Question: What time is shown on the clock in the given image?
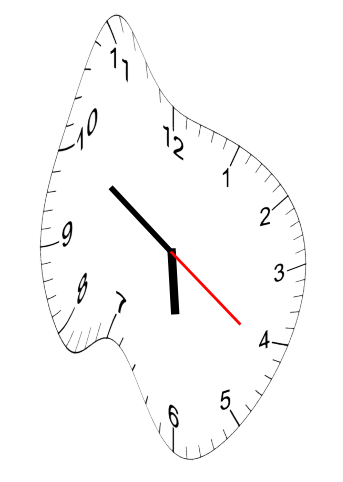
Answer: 05:50:21